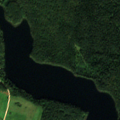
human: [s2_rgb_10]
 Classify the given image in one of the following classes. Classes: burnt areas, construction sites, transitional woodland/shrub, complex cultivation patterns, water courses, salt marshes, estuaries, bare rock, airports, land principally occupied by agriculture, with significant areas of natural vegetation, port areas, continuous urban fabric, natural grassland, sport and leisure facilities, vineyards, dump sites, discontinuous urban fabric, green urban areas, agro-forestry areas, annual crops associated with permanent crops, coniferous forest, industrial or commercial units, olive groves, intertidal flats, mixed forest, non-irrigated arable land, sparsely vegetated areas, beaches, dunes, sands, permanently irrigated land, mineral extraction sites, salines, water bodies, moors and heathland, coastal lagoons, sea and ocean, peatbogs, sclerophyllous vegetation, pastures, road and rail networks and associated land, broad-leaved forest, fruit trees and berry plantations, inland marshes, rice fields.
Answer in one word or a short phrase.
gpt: non-irrigated arable land, land principally occupied by agriculture, with significant areas of natural vegetation, broad-leaved forest, coniferous forest, mixed forest, water bodies